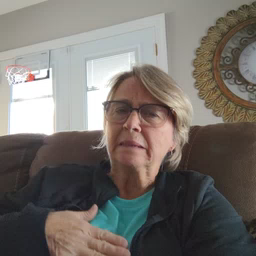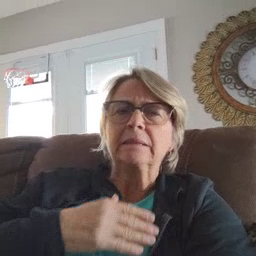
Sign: please